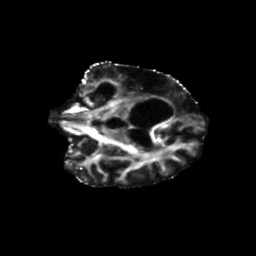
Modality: FA
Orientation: coronal
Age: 65
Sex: female
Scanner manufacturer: siemens
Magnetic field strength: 3 T
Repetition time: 5.47 s
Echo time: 0.0854 s